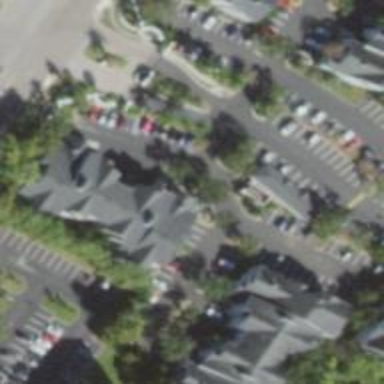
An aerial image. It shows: Living street.